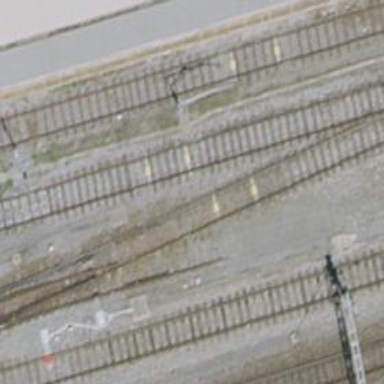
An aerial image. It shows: Abandoned railway.